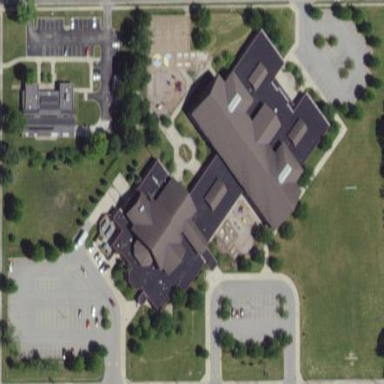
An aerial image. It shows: School.